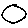
Label: circle